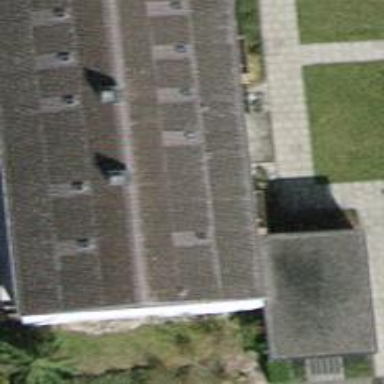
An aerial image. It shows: Building with tiled roof.